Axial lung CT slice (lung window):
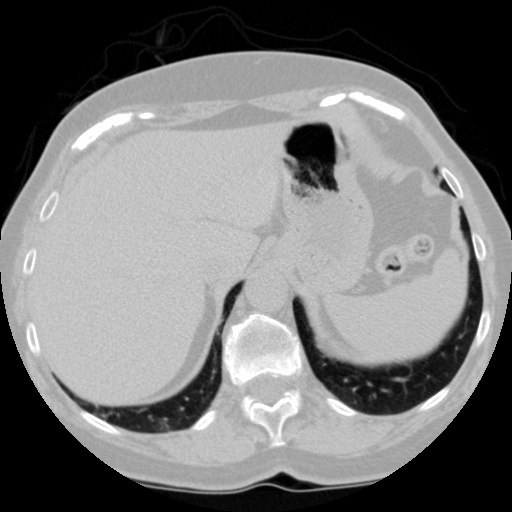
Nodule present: no